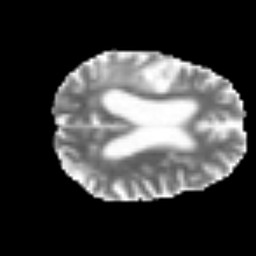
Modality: MD
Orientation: axial
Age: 69
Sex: male
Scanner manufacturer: siemens
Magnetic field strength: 3 T
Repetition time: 3.2 s
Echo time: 0.081 s